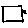
Label: square